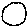
Label: moon